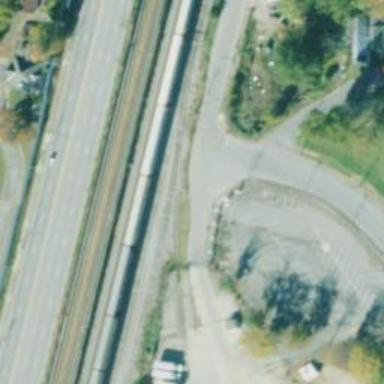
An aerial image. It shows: Railway spur junction.